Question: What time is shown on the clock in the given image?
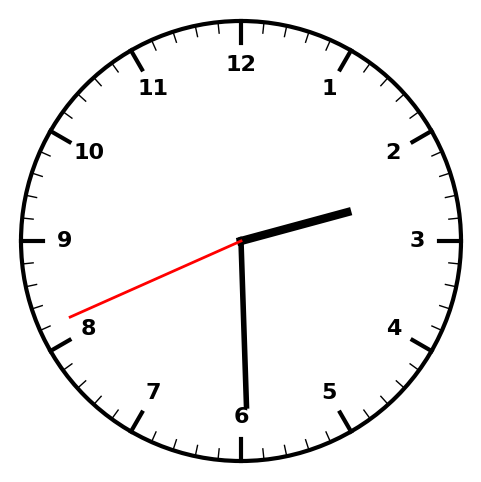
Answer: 02:29:41